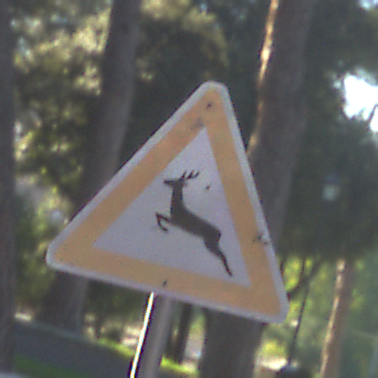
Verkehrszeichen: WildwechselRechts
Umgebung: Outdoor, Suburban
Tageszeit: MorningAfternoon
Wetter: Clear
Licht: Natural
Jahreszeit: NotSpecified
Kontrast: HighContrast